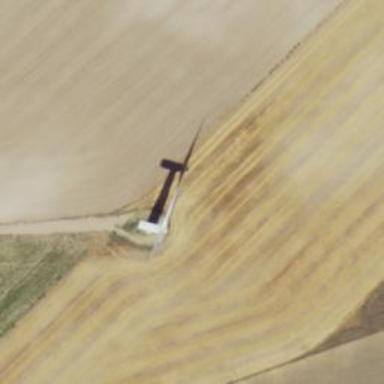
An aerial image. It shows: Wind generator with horizontal axis. The generator is wind turbine.